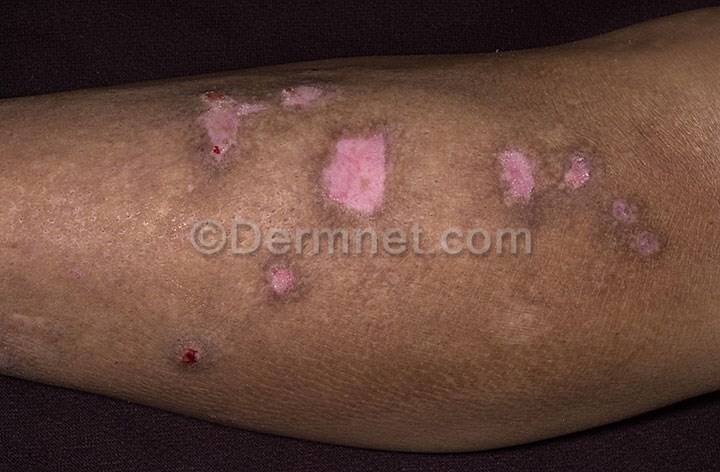
Disease: Eczema Photos